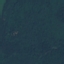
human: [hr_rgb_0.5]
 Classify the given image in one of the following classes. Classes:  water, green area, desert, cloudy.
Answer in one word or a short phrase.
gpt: green area